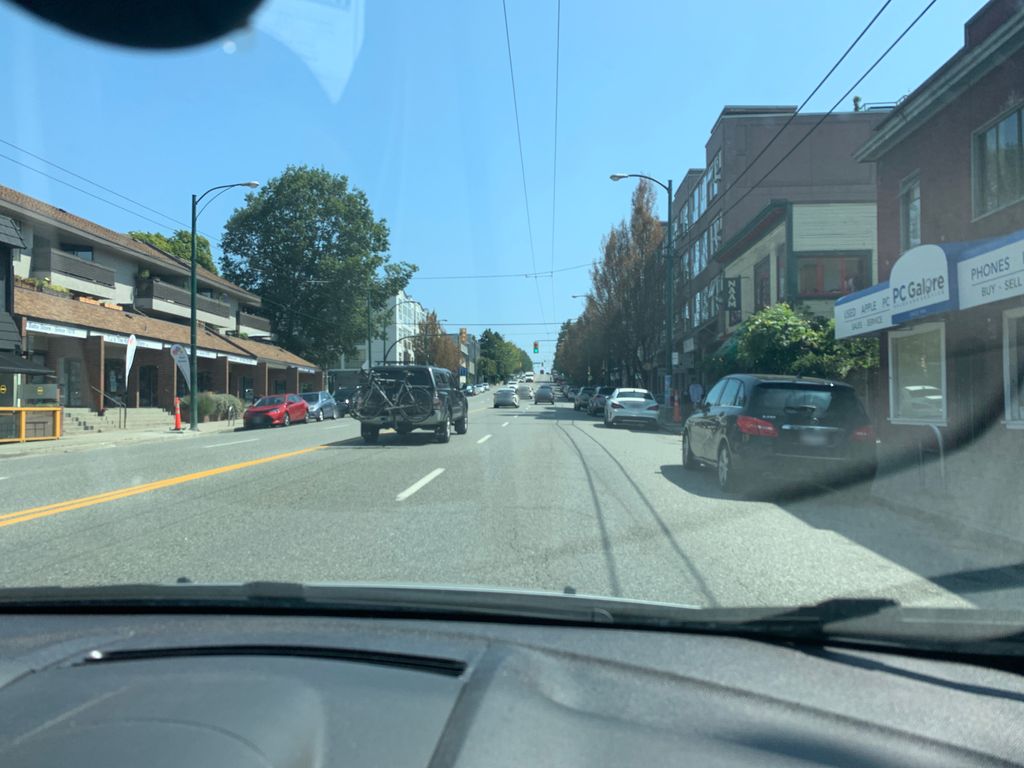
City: vancouver